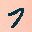
Label: 7